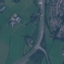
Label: Highway